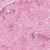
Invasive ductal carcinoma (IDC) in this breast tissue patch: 0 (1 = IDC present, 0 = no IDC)